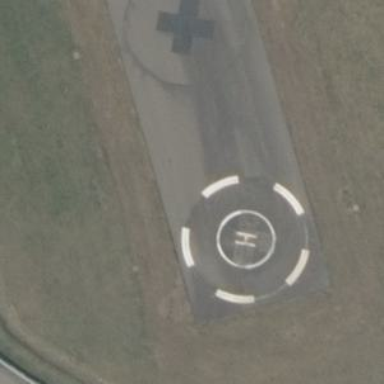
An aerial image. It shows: Image of helipad at airport.